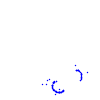
Particle: proton